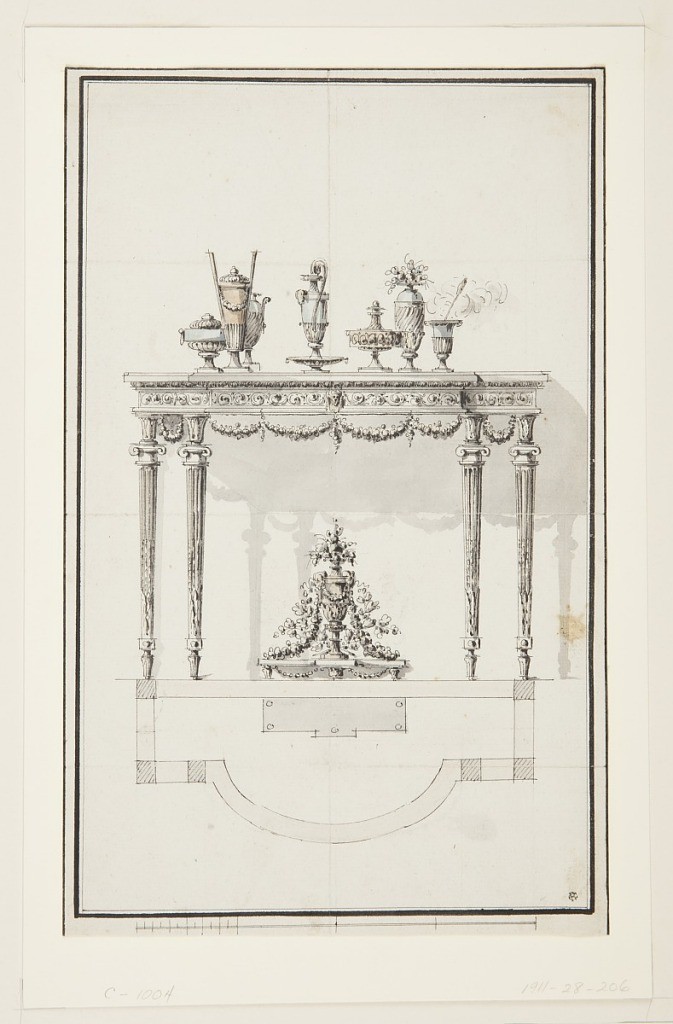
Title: Elevation and Plan for a Side Table with Covered Dishes, Urns and Cup
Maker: Richard de Lalonde, French, active 1780–96
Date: ca. 1780
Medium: Pen and black ink, brush and wash on cream paper
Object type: Drawing
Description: Console table in Louis XIV style, shown in elevation and plan.  The plan is drawn directly below the elevation.  According to the plan, the table's central projection is convex.  The shadow of the table is projected on the back wall.  Small seven objects, vases and urns, stand on the table.  The side of the table is decorated with small festoons.  Underneath the table stands a decorative centerpiece. Six legs are suggested in the plan. Scale noted on bottom.